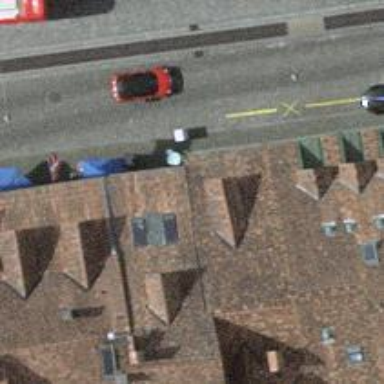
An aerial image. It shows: Furniture shop.